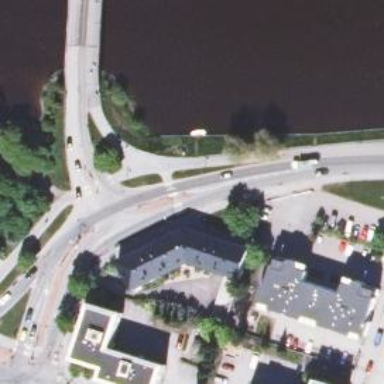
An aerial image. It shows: Cycleway.